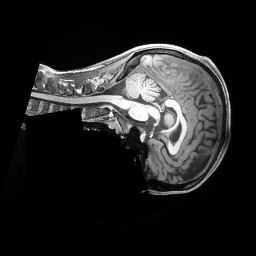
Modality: T1w
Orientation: sagittal
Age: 18
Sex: female
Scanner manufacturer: siemens
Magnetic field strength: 3 T
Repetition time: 2.4 s
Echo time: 0.00228 s